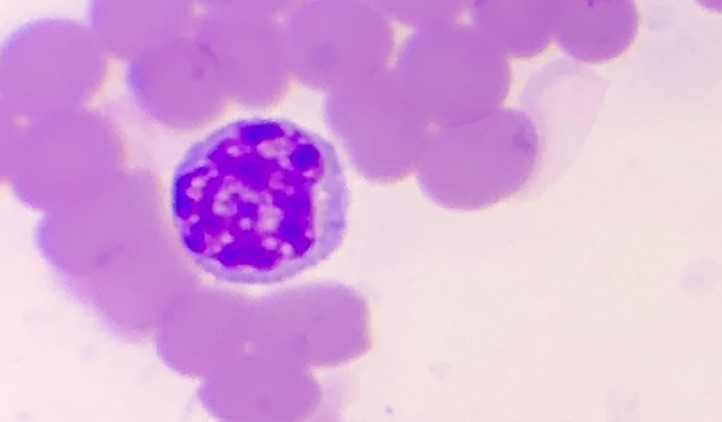
White blood cell type: Neutrophil